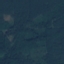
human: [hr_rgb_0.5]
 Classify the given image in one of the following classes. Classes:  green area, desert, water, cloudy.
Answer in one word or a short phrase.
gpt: green area